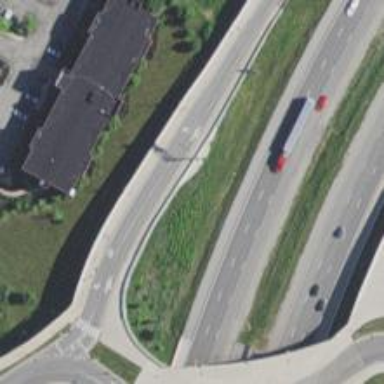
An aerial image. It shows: Motorway off-ramp.